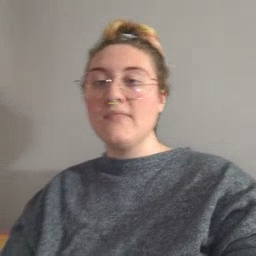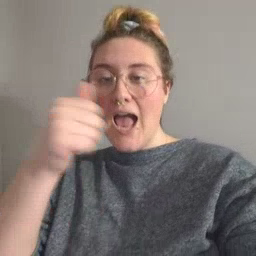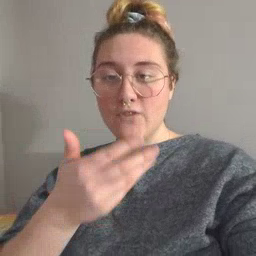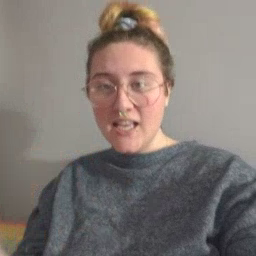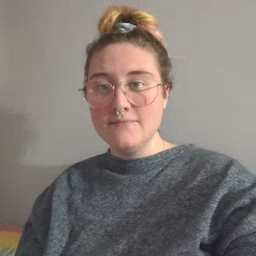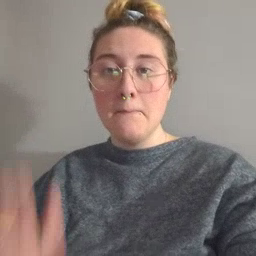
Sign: every